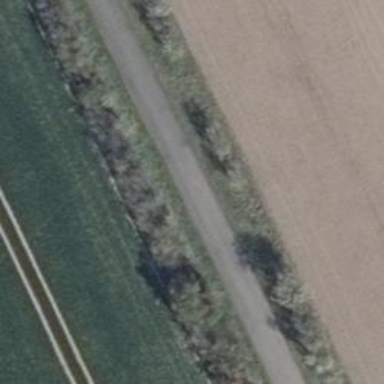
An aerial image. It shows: Row of trees in natural setting.